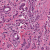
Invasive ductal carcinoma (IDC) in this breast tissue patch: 0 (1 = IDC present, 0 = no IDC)